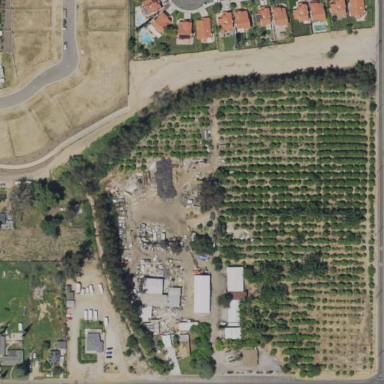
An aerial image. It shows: Orchard.